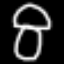
Label: mushroom